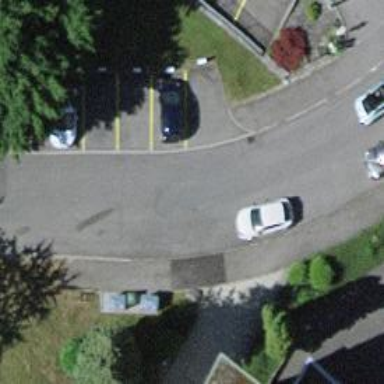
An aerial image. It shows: Kerb serving as barrier.